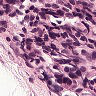
Metastatic tissue present: yes